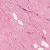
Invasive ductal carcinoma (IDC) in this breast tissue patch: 0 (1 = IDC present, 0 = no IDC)